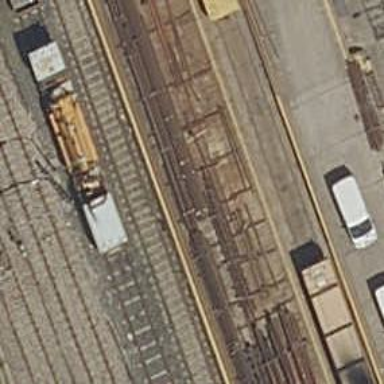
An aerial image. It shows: Yard meant for services.